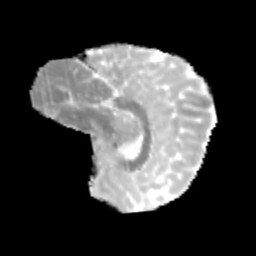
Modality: MD
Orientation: sagittal
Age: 13
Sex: male
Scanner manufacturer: siemens
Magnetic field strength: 3 T
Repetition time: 3.8 s
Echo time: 0.07 s